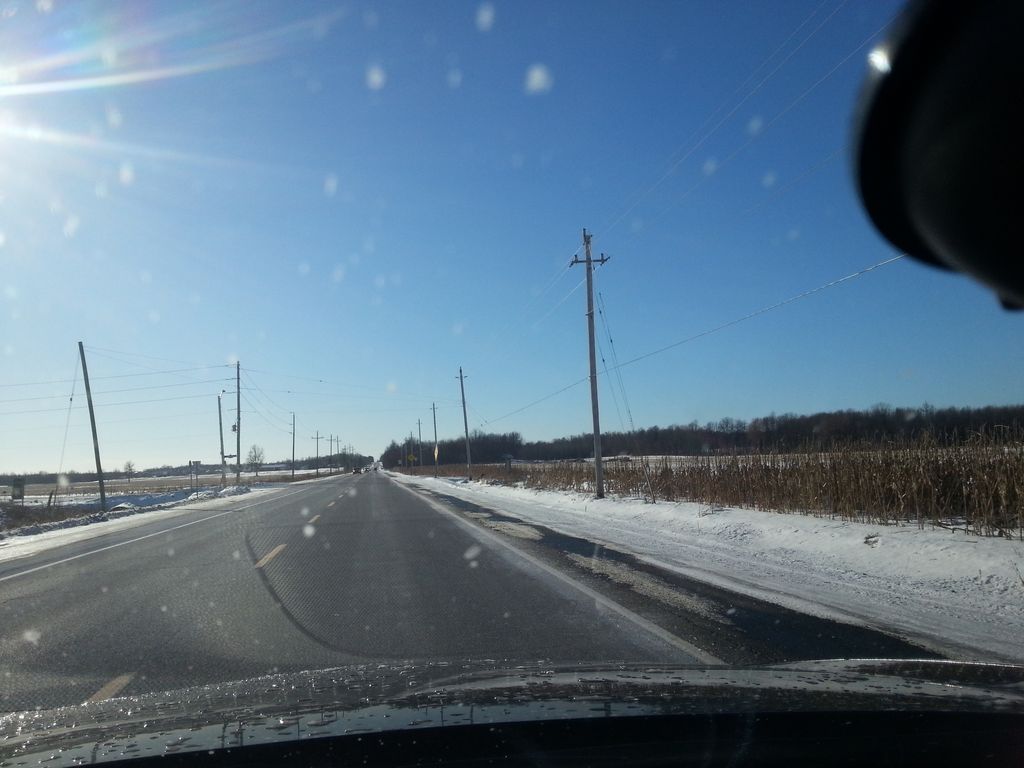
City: ottawa-gatineau